Field crop: maize
Growth stage: 2
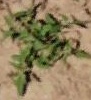
Species: atriplex